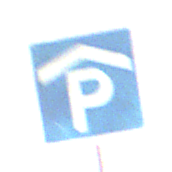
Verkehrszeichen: Parkhaus
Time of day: Midday
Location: Outdoor (Nature)
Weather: Overcast
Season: NotSpecified
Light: Natural